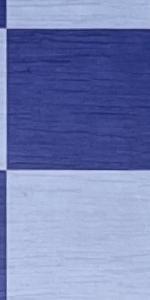
Label: Empty